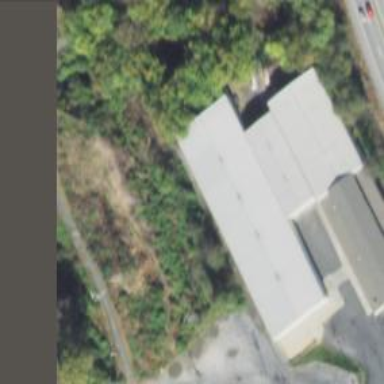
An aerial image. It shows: Industrial building made of timber.